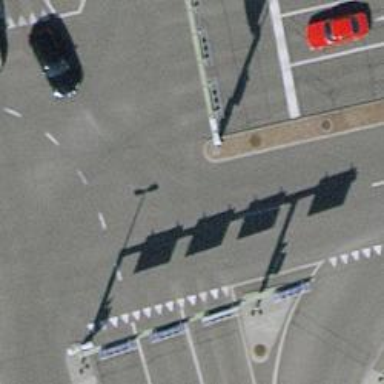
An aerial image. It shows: Primary highway with separate asphalt sidewalk.